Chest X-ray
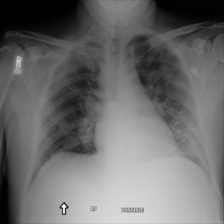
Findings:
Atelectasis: positive
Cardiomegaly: negative
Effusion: negative
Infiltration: negative
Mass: negative
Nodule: negative
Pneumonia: negative
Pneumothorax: negative
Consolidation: negative
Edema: negative
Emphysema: negative
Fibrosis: negative
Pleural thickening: negative
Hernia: negative